Aerial crown-view tile of a tropical tree (Barro Colorado Island, Panama), acquired 20240716:
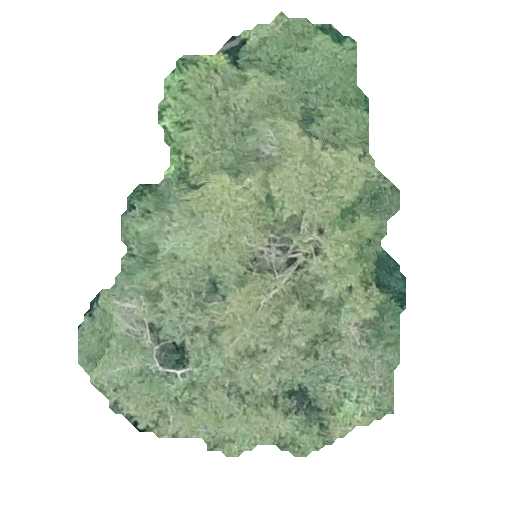
Species: Chrysophyllum cainito
GBIF accepted scientific name: Chrysophyllum cainito
Crown area: 160.428 m²